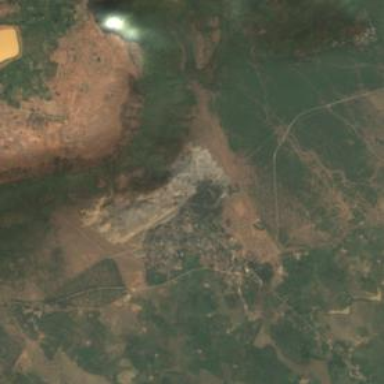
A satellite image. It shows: Quarry area.